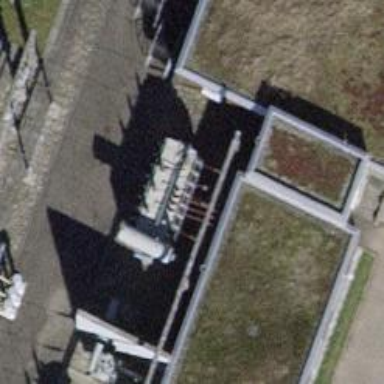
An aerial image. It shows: Outdoor transformer.